Field crop: maize
Growth stage: 2
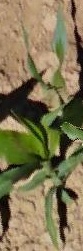
Species: maize